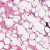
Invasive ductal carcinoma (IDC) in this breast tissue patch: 0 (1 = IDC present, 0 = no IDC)